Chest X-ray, PA view. Patient: 56 years old, sex M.
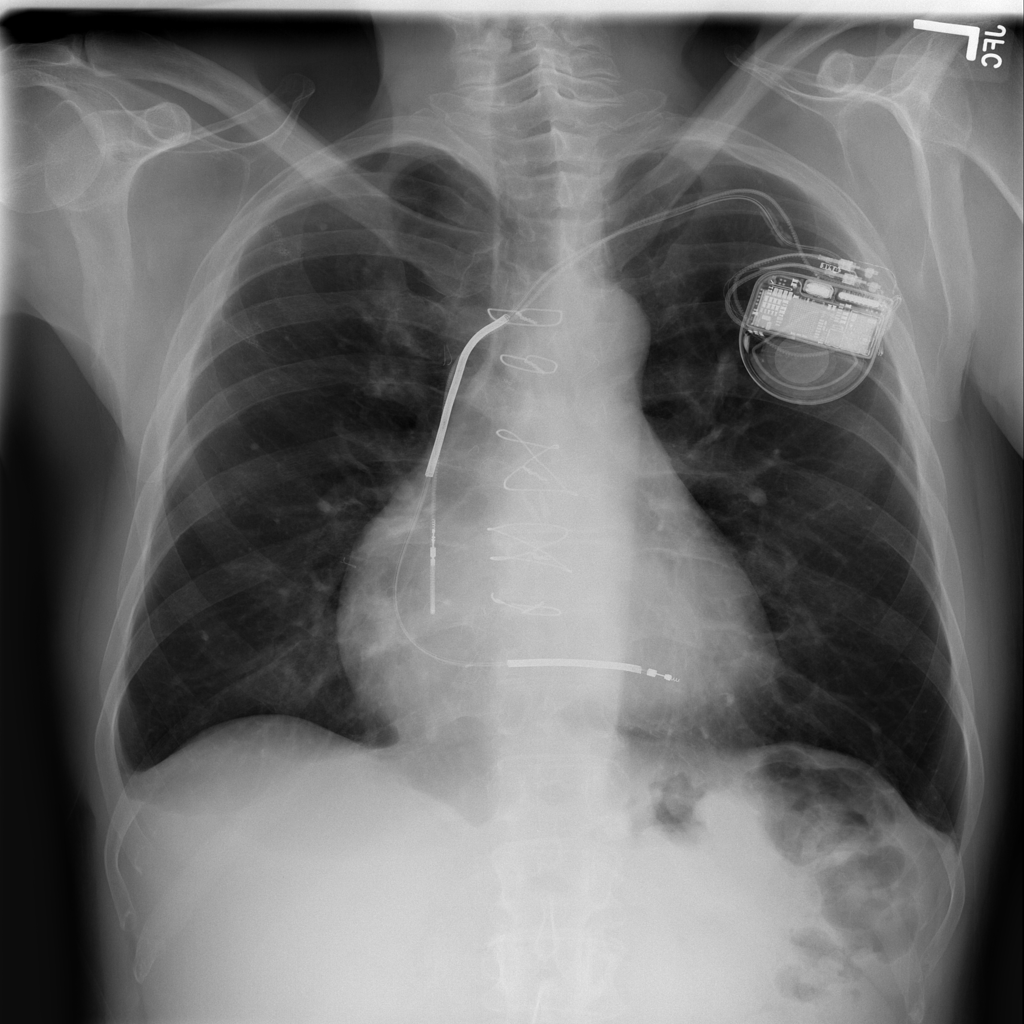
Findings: Infiltration